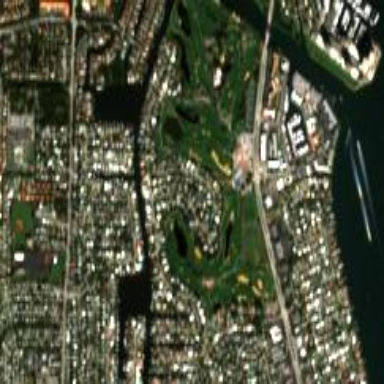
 place for golfing and leisure activities."